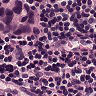
Metastatic tissue present: yes